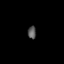
Tissue: lung
Cell type: Endothelial cells
Senescence score: 0.5811
Nuclear area (px): 105
Mean DAPI intensity: 86.19